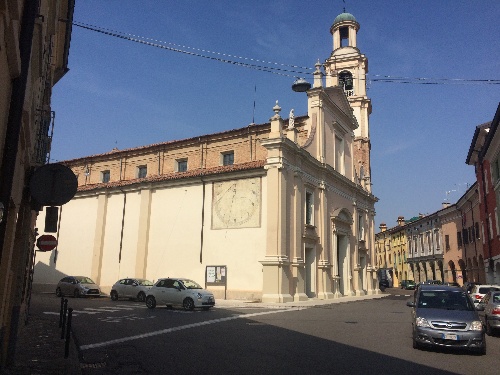
Title: The Annunciation
Artist: Girolamo Mazzola Bedoli
Artist bio: Italian, Viadana ca. 1505–ca. 1570 Parma
Object type: Painting
Classification: Paintings
Medium: Oil on wood
Dimensions: 33 3/8 x 23 1/8 in. (84.8 x 58.7 cm)
Department: European Paintings
Credit line: Purchase, Gwynne Andrews Fund, James S. Deely Gift, special funds, and other gifts and bequests, by exchange, 1982
Accession year: 1982
Repository: Metropolitan Museum of Art, New York, NY
Tags: Jesus|Annunciation|Angels|Virgin Mary|Doves|Archangel Gabriel